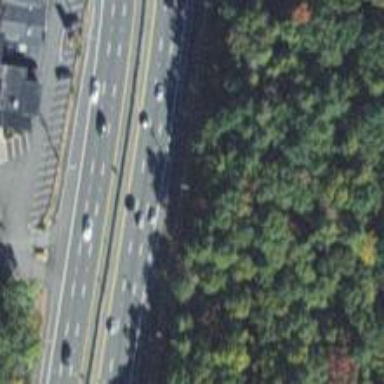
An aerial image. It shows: Expressway with asphalt surface classified as trunk highway.